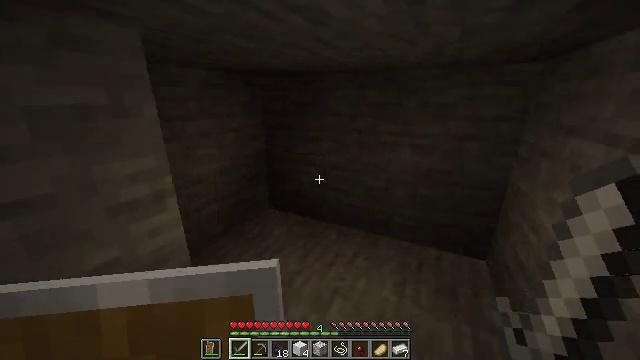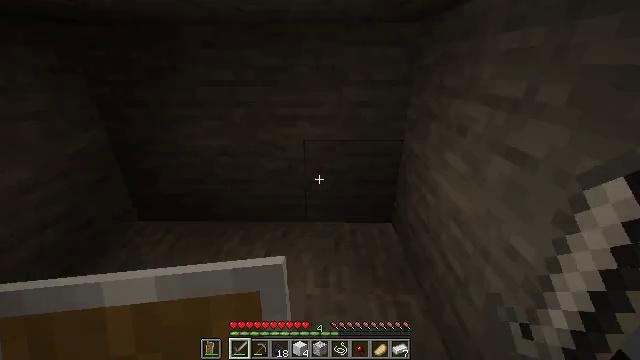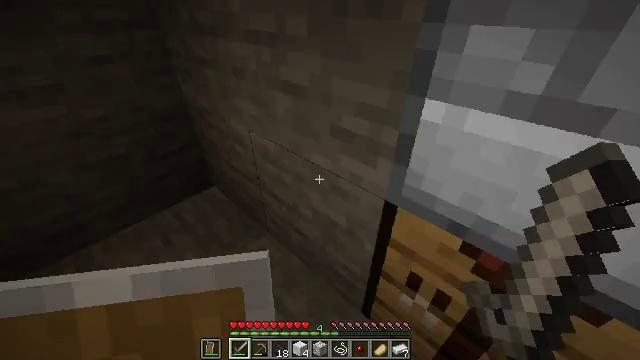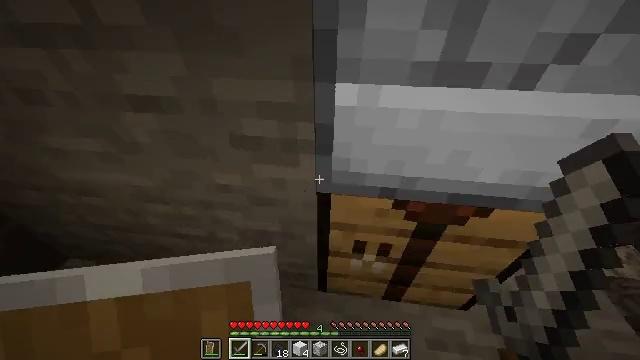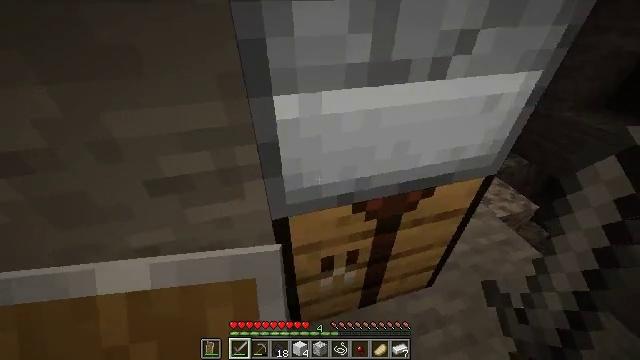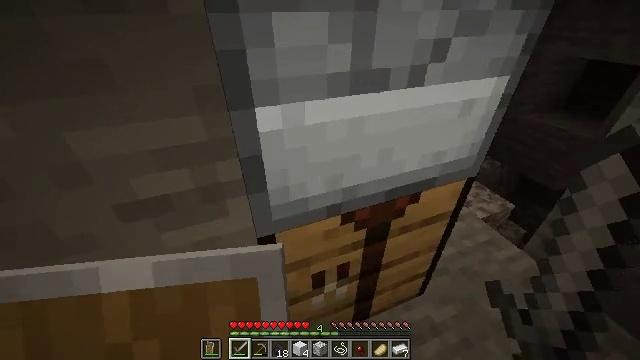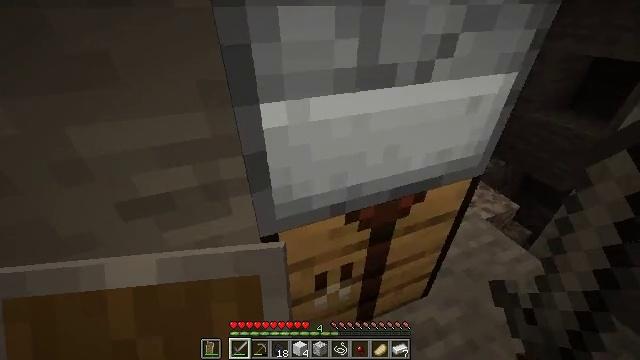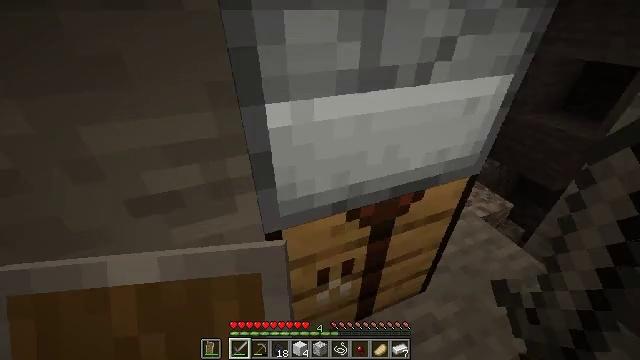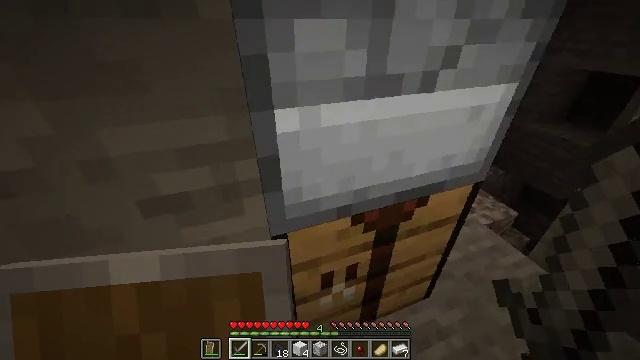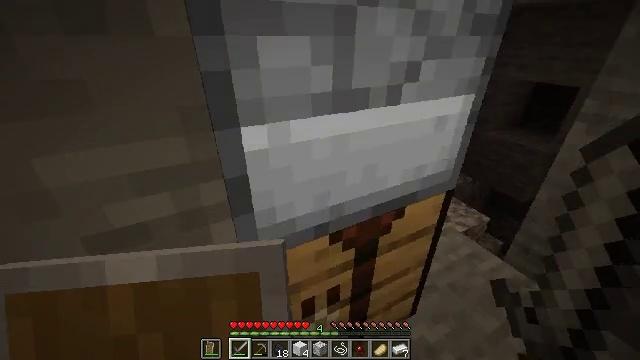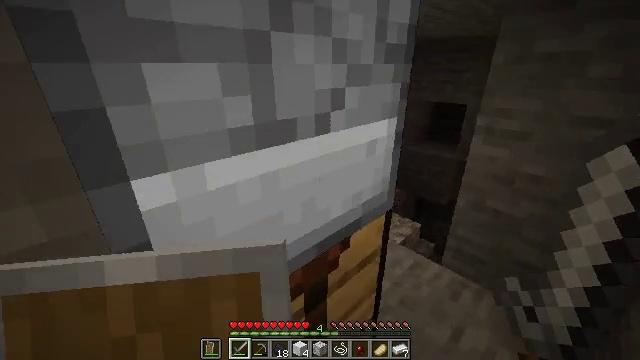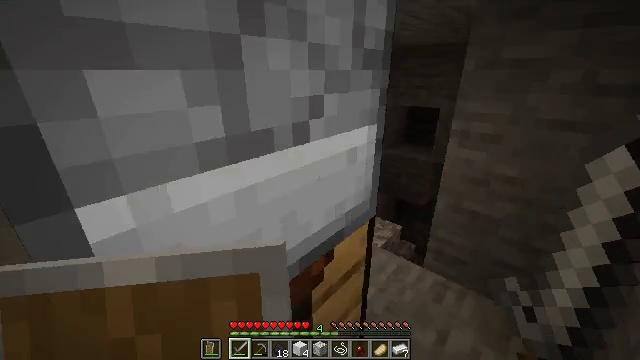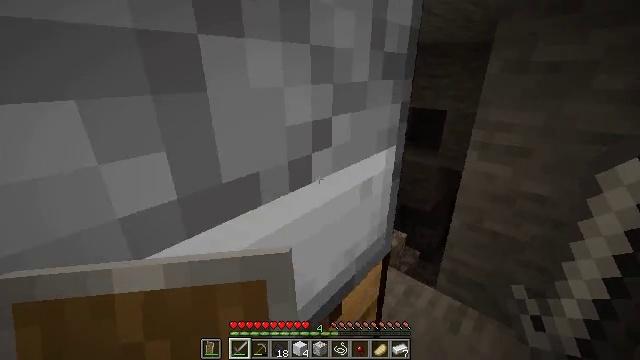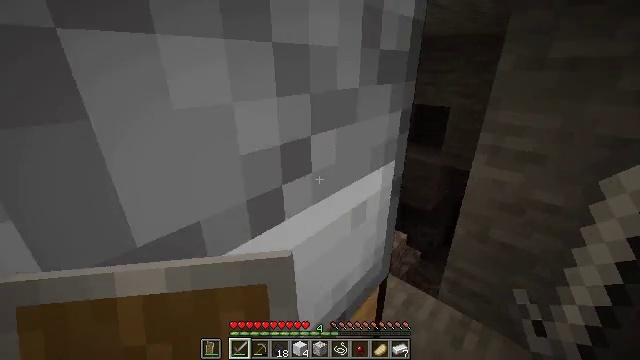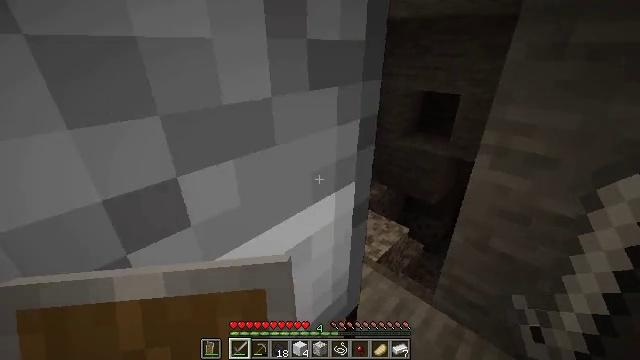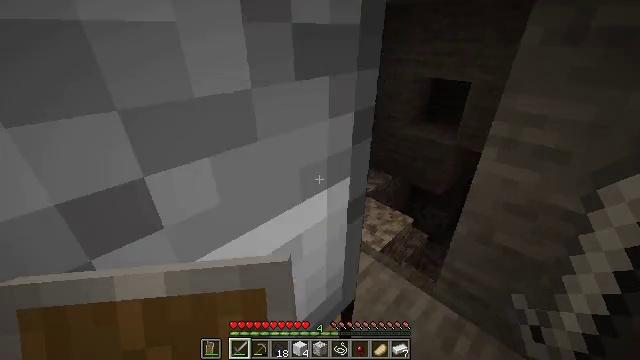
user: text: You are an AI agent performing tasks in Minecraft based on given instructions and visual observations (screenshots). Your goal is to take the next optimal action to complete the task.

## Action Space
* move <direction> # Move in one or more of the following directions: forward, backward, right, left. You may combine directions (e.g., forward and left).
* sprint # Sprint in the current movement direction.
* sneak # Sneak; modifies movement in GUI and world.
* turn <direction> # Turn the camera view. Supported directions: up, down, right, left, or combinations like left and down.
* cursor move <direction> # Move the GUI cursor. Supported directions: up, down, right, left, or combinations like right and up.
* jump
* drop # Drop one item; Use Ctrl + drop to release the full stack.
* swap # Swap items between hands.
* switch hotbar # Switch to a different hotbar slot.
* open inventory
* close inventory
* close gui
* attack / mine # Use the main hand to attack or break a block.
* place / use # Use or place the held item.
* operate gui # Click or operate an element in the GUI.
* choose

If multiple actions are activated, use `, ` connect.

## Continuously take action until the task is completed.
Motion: motion action
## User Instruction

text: Cook porkchop with the furnace.
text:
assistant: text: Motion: move forward, sprint, turn right and down
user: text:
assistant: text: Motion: move forward, turn right and down
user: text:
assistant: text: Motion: turn right and down
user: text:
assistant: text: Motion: turn right and up
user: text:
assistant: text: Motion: turn right and up
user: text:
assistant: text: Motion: no_op
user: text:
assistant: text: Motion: no_op
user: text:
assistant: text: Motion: turn left and up
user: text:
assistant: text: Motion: turn right and up
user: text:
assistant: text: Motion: move forward, turn right and up
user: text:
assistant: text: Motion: move forward, turn right and up
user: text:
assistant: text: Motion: move forward
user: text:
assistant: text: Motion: move forward, turn down
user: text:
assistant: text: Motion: move forward, turn left and down
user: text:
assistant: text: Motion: move forward, turn left and down
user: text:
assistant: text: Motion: move forward, turn left and down
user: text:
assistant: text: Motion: move forward, turn left and down
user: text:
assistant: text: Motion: move forward
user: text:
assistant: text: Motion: move forward, turn left
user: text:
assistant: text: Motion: move forward, turn left and up
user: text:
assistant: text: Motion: move forward
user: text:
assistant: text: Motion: move forward
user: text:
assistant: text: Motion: move forward, turn left
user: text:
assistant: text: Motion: move forward, sprint
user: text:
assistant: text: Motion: move forward, sprint
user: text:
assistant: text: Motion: move forward, sprint, turn right and down
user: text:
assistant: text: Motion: move forward, sprint, turn right and down
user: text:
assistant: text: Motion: move forward, sprint, turn right
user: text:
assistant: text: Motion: move forward, sprint, turn right and down
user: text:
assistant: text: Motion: move forward, sprint, turn right and down